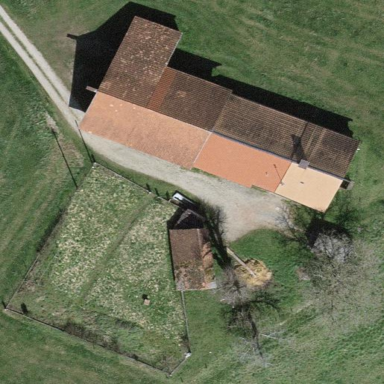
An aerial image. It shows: Farmyard area.